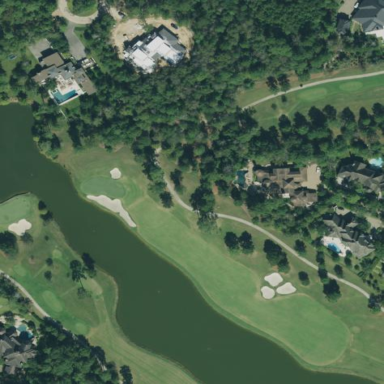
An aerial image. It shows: Water hazard on golf course.